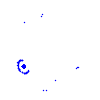
Particle: pion